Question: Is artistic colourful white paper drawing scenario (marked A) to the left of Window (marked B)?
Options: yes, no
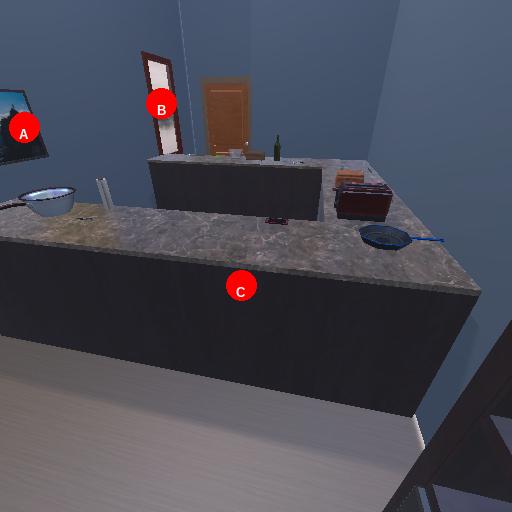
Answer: yes